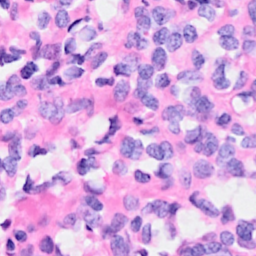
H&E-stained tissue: Breast